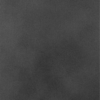
Label: dusty